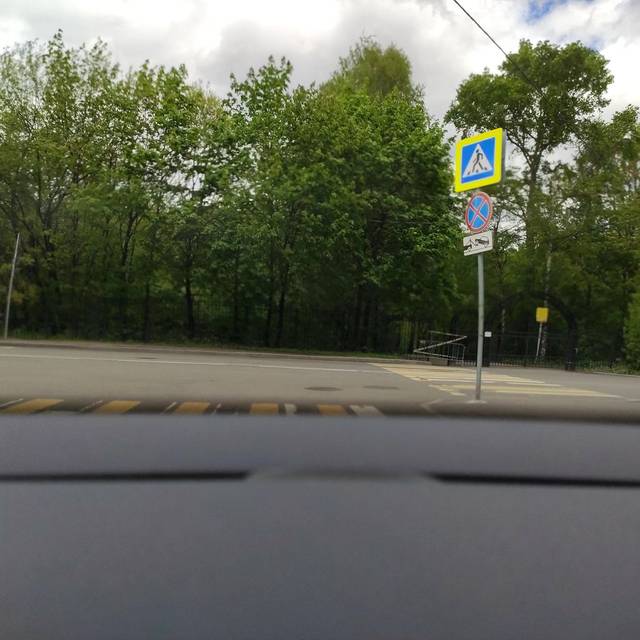
Region: Russia
Coordinates: 55.76, 37.809